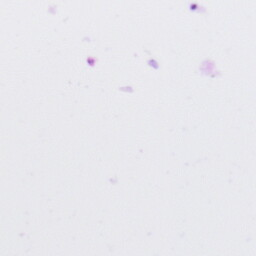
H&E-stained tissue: Tonsil